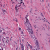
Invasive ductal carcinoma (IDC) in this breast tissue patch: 1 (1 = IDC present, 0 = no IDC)